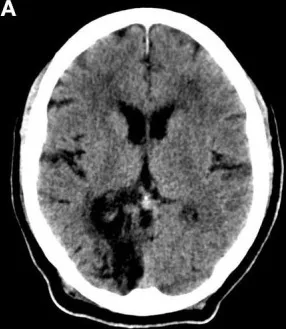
Prior infarct. Rostral to caudal (A-D) non-contrast computed tomographic axial slices of the head performed 2 years prior to current admission demonstrates hypoattenuation and parenchymal volume loss in the right parasagittal occipital lobe compatible with an old posterior cerebral artery territory infarct, as well as acute infarct in the territory of the bilateral superior cerebellar arteries.
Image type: radiology (ct)